Question: I'm using push notification in my app.
But whenever i try to build the following error is showing.
Can anyone help me with this.
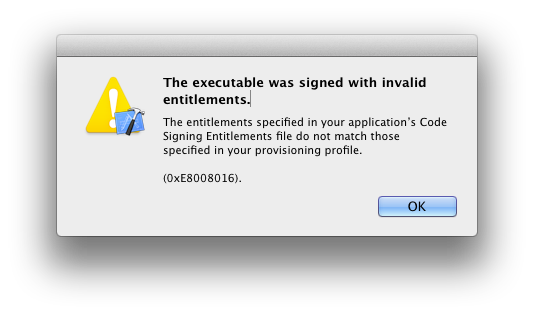
Answer: It is not of Beacause Push Notification..... Follow these Easy Steps for submitting Apps... If also u r not Clear tell me i will Help you directly :))
This is the <URL>
And If you dont Want to Submit apps then Just Go to Build info of ur Project and select "Don't Code Sign" in Tab.